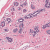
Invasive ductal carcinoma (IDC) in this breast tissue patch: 0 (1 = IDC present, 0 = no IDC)